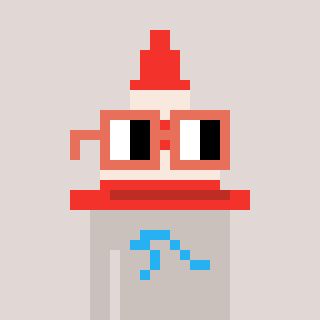
a pixel art character with square orange glasses, a cone-shaped head and a foggrey-colored body on a warm background